Question: I have the following 2 entities:
'''
public class Team
{
public int Id { get; set; }
public string Name { get; set; }
public virtual ICollection<Fixture> Fixtures { get; set; }
}
public class Fixture
{
public int Id { get; set; }
public Result Result { get; set; }
public int HomeTeamId { get; set; }
public int AwayTeamId { get; set; }
public virtual Team HomeTeam { get; set; }
public virtual Team AwayTeam { get; set; }
}
'''
I have then mapped it like so:
'''
public class FixtureMap : EntityTypeConfiguration<Fixture>
{
public FixtureMap()
{
HasRequired(x => x.AwayTeam).WithMany().HasForeignKey(x => x.AwayTeamId);
HasRequired(x => x.HomeTeam).WithMany().HasForeignKey(x => x.HomeTeamId);
}
}
'''
But when I add a migration, EF is creating an additional FK and column to my 'Fixture' table and I've no idea why? How can I tell it not too?

As you can see its added a column called 'Team_Id' and created an FK from it even tho I have specified the relationship in the mapping?
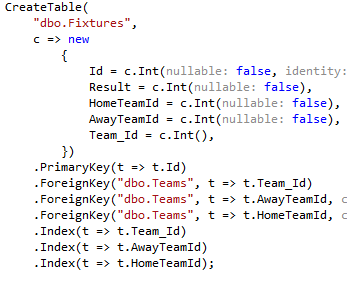
Answer: use this code:
'''
public class Team
{
public int Id { get; set; }
public string Name { get; set; }
[InverseProperty("HomeTeam")]
public virtual ICollection<Fixture> HomeFixtures { get; set; }
[InverseProperty("AwayTeam")]
public virtual ICollection<Fixture> AwayFixtures { get; set; }
}
public class Fixture
{
public int Id { get; set; }
public Result Result { get; set; }
public int HomeTeamId { get; set; }
public int AwayTeamId { get; set; }
[InverseProperty("HomeFixtures")]
[ForeignKey("HomeTeamId ")]
public virtual Team HomeTeam { get; set; }
[InverseProperty("AwayFixtures")]
[ForeignKey("AwayTeamId")]
public virtual Team AwayTeam { get; set; }
}
'''
And :
'''
public class FixtureMap : EntityTypeConfiguration<Fixture>
{
public FixtureMap()
{
HasRequired(x => x.AwayTeam).WithMany().HasForeignKey(x => x.AwayTeamId).willCascadeOnDelete(false);
HasRequired(x => x.HomeTeam).WithMany().HasForeignKey(x => x.HomeTeamId);
}
}
'''